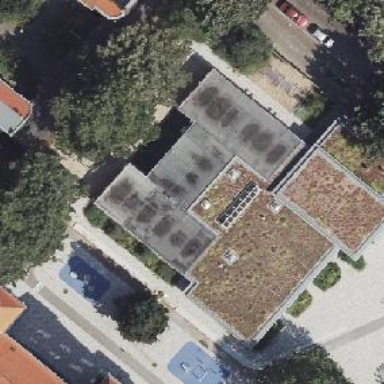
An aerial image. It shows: School building.